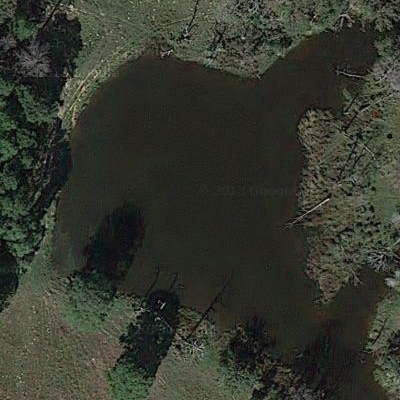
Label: RiverLake